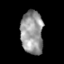
Tissue: skin
Cell type: Epithelial cells
Senescence score: 0.2303
Nuclear area (px): 946
Mean DAPI intensity: 152.115